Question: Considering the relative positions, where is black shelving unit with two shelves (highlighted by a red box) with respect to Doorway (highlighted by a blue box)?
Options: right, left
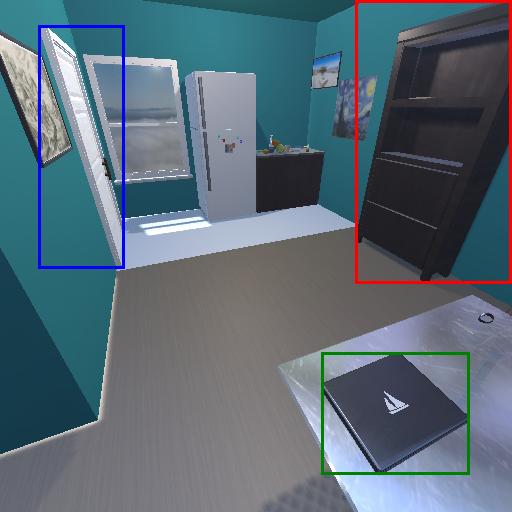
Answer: right